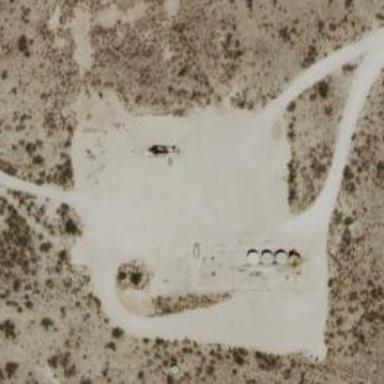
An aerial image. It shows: Petroleum well.